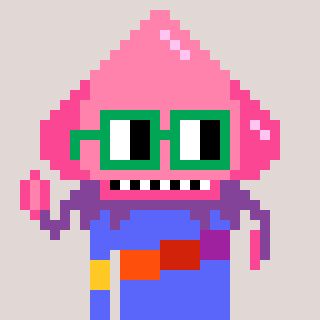
a pixel art character with square green glasses, a squid-shaped head and a purple-colored body on a warm background